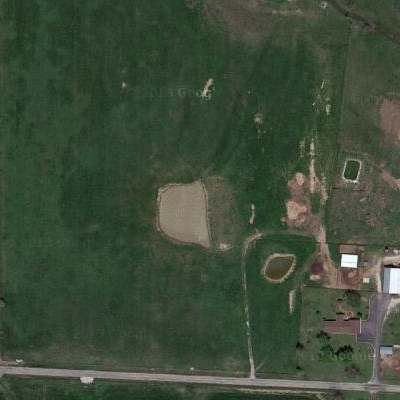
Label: aGrass